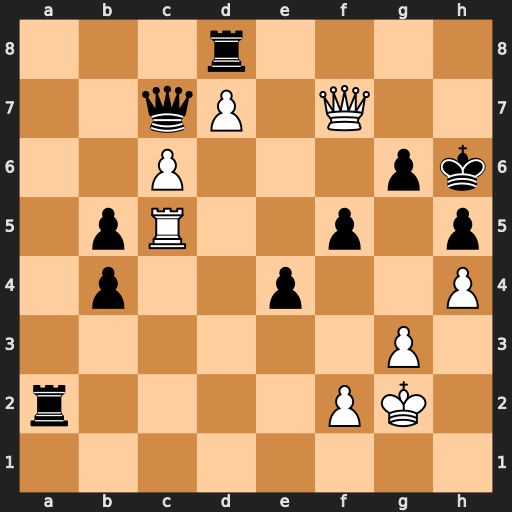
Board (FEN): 3r4/2qP1Q2/2P3pk/1pR2p1p/1p2p2P/6P1/r4PK1/8
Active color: w
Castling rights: -
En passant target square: -
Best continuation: Qxa2 Rxd7 cxd7